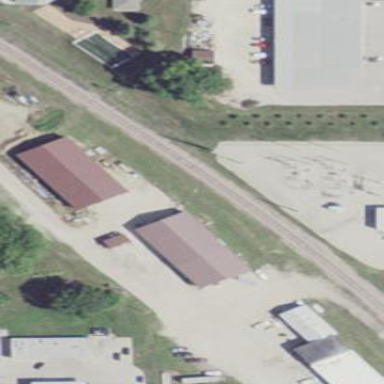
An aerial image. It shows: Power substation.